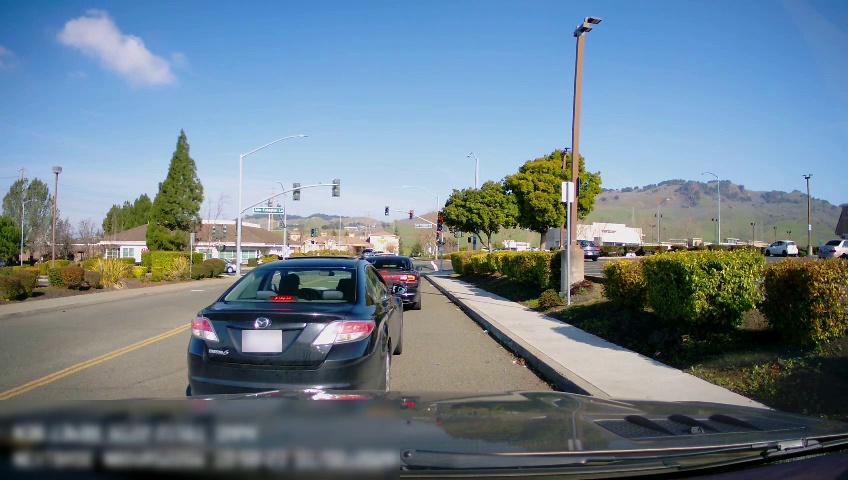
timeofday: Day
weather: Sunny
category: Drivable Space
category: Vehicles | Car
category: Vehicles | Car
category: Vehicles | Car
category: Vehicles | Car
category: Vehicles | Car
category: Vehicles | Car
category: Lanes | Current Lane
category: Lanes | Opposite Lane
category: Traffic | Signs
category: Traffic | Signs
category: Traffic | Lights
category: Traffic | Lights